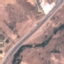
Land use / land cover class: Highway